Question: I am trying to emulate a 4 framed page with divs, but I have encountered some problems I cannot resolve ... Here is a quick sketch:

Here is the CSS I use to style the DIVs:
'''
#wrapper {
width: 100%;
height: 90%;
margin: 0 auto;
}
#leftpane, #rightpane {
border: 1px solid black;
float: left;
color: white;
background-color: white;
height: 90%;
top: 5%;
}
#leftpane {
position: absolute;
left: 0;
bottom: 0;
width: 50%;
}
#rightpane {
position: absolute;
left: 50%;
bottom: 0;
right: 0;
}
#topmenu
{
position:fixed;
top:0px;
height:5%;
background-color: gray;
}
#footer
{
position: fixed;
bottom: 0;
left: 0;
width: 100%;
}
'''
and here are the DIVs I create:
'''
<div id="wrapper">
<div id="topmenu"></div>
<div id="leftpane"></div>
<div id="rightpane"></div>
</div>
<div id="footer"></div>
'''
The content of the DIV is set via an AJAX call and what in fact happens is that the entire page just scrolls ... all the DIVS, all the text :(
I'd like the following behaviour: The Left and Right divs are scrollable independently from each other and the Top menu and the Footer stay there regardless of what is in the left/right panes and how much text is in them (right now the left/right pane content overwrites the footer DIV if there is too much text :( ).
(Yes, before the DIVs I had a page design with frames there this was working perfectly (as expected :) ), but due to some feature request we needed to switch to this DIV'd design. And please be indulgent about this beginner level question :) ... I am just learning CSS, javascript and WEB programming :) )
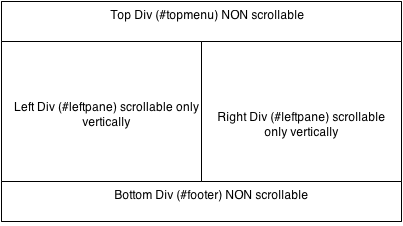
Answer: Simple enough. I added colors so you can see the different boxes. You'll noticed I had to add a few things to make them visible, like height. The main thing you need though is the 'overflow-y:auto' Also the 'z-index' on the header is important otherwise it will get covered when either of the sides scrolls.
'''
body {
margin: 0;
padding: 0;
}
#leftpane,
#rightpane {
position: absolute;
border: 1px solid black;
float: left;
color: white;
background-color: white;
top: 5%;
bottom: 5%;
overflow-y: auto;
}
#leftpane {
left: 0;
right:50%;
background: green;
}
#rightpane {
left:50%;
right: 0;
background: blue;
}
#topmenu {
position: fixed;
top: 0;
height: 5%;
width: 100%;
background: red;
z-index: 99;
}
#footer {
position: fixed;
bottom: 0;
height: 5%;
width: 100%;
background: orange;
}
'''